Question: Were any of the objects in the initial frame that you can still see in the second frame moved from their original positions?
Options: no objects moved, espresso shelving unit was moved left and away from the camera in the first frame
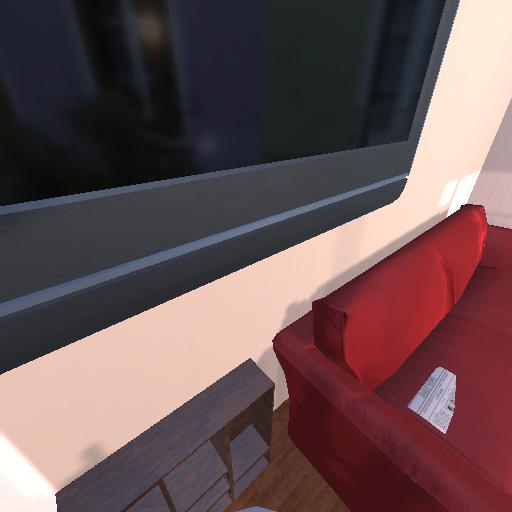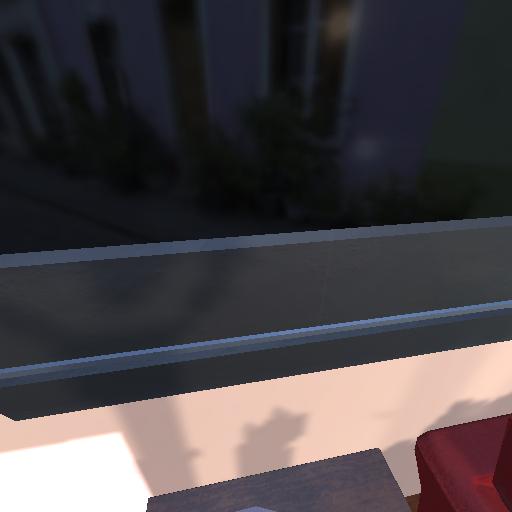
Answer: no objects moved